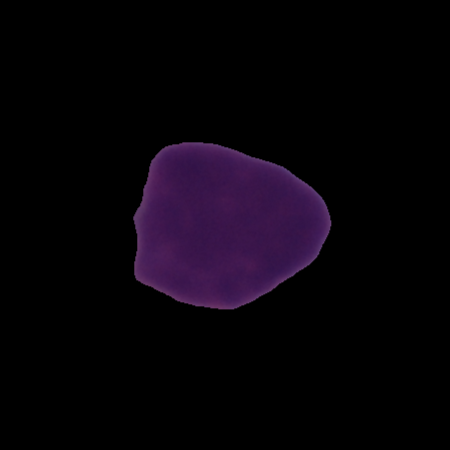
Label: cancer